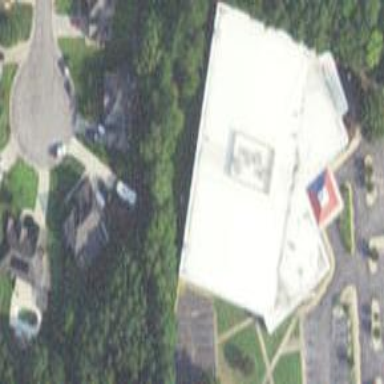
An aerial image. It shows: Building with bowling alley inside.